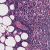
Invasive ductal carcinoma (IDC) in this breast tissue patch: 0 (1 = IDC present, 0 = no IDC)